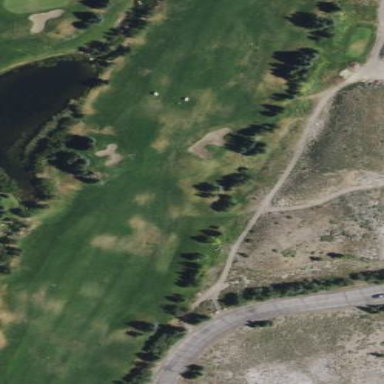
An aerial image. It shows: Grassy area designated as golf fairway.